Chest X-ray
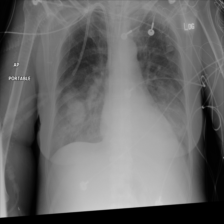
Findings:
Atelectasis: negative
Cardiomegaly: negative
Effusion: negative
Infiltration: negative
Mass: negative
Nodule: negative
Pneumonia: negative
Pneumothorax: negative
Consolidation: negative
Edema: negative
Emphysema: negative
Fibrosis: negative
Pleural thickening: negative
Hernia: negative